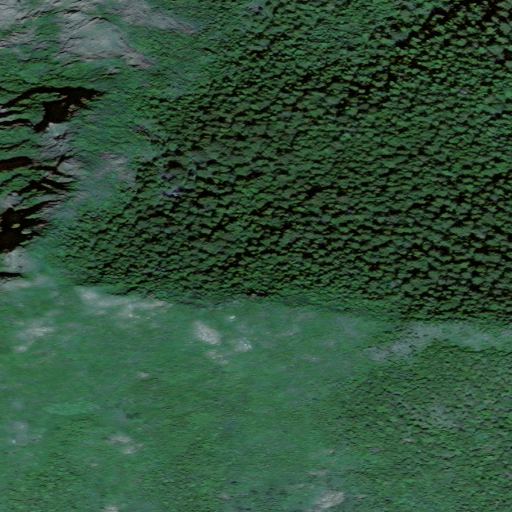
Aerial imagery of mountain in Alaska named Mount Miramar containing only unknown